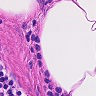
Metastatic tissue present: no